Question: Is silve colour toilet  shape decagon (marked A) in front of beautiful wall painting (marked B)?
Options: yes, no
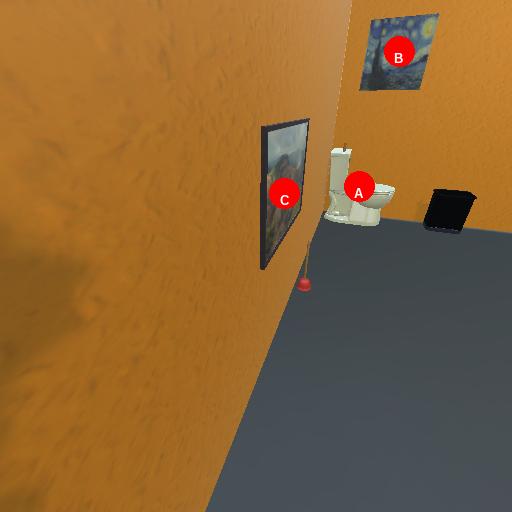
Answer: yes